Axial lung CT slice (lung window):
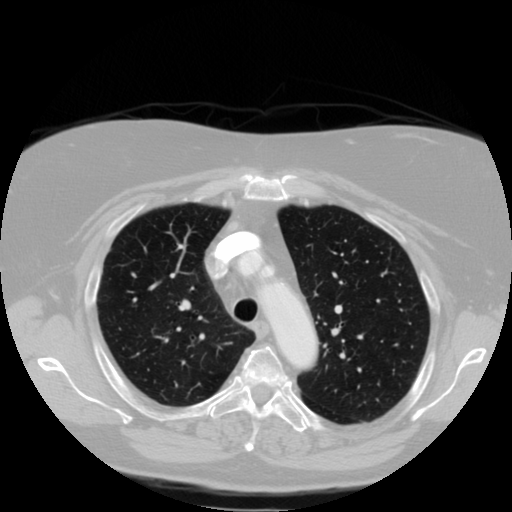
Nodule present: no